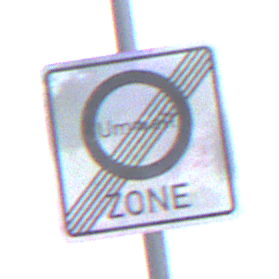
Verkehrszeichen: EndeUmweltzone
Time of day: MorningAfternoon
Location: Outdoor (Suburban)
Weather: Overcast
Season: NotSpecified
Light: Natural